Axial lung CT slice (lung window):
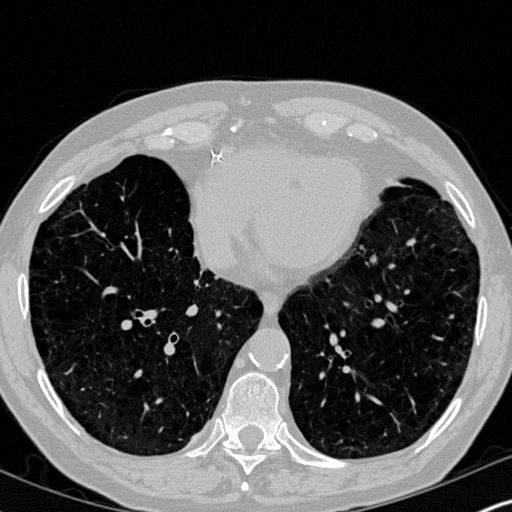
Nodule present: no